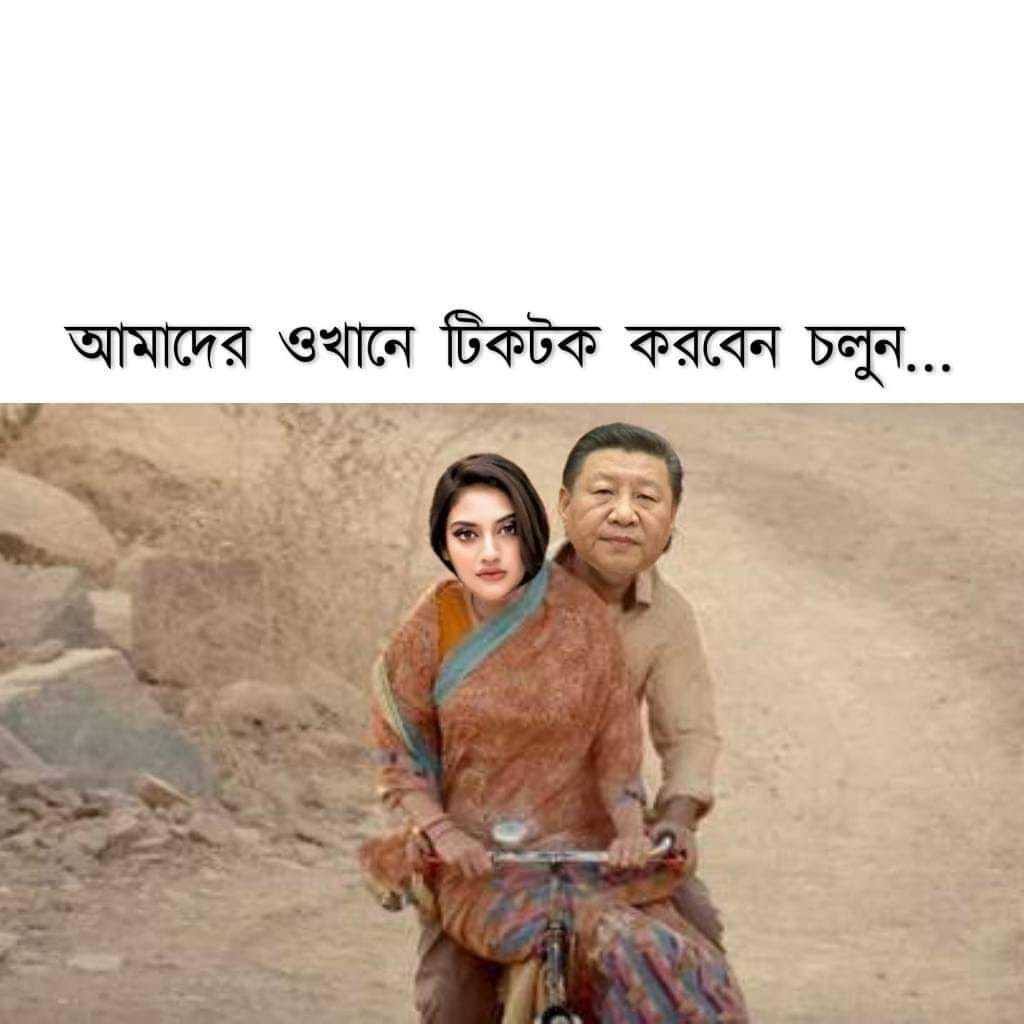
Caption: আমাদের ওখানে টিকটক করবেন চলুন ...
Label: hate